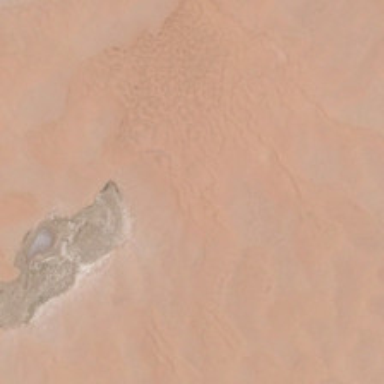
The desert is very wide and has a lot of fine sand .